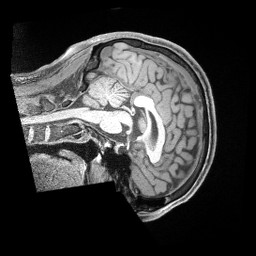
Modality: T1w
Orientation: sagittal
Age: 41
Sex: male
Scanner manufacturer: siemens
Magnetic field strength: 3 T
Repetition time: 2 s
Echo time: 0.00211 s